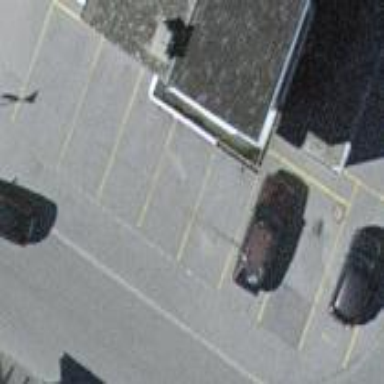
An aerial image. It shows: Parking area with surface.